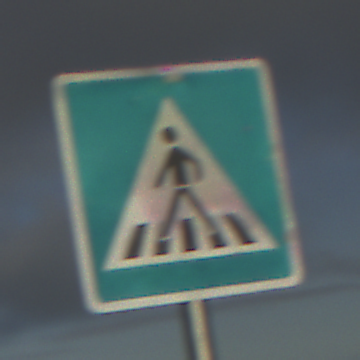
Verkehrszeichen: FussgaengerueberwegRechts
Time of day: SunriseSunset
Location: Outdoor (Nature)
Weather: PartlyCloudy
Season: NotSpecified
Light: Natural